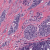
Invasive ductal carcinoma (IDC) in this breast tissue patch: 0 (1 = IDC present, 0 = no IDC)